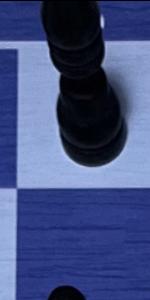
Label: Empty